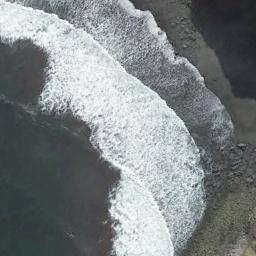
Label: beach